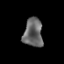
Tissue: prostate
Cell type: Myeloid cells
Senescence score: 0.3072
Nuclear area (px): 537
Mean DAPI intensity: 103.605